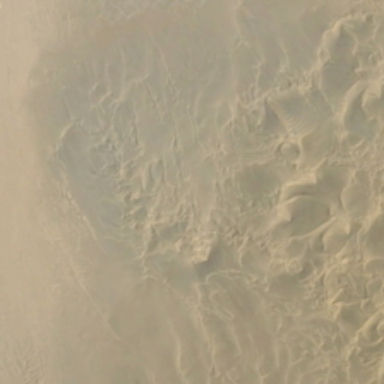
It is a piece of yellow desert .